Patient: sex F, age 26
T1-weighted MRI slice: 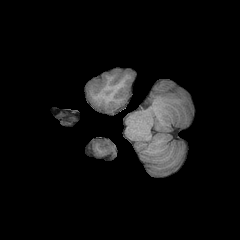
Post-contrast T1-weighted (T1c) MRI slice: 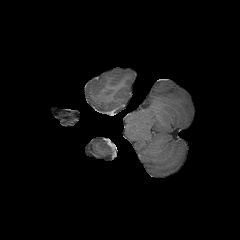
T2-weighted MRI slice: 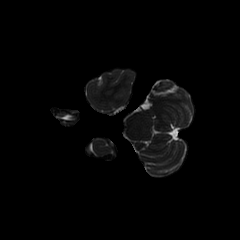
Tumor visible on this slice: no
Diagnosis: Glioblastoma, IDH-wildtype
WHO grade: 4